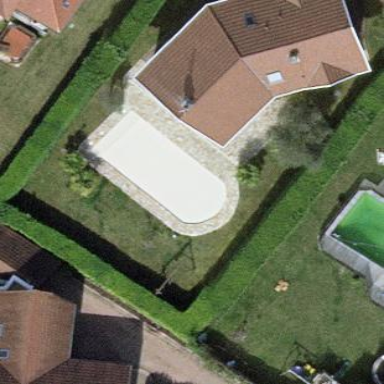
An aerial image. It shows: Swimming pool located in leisure land.